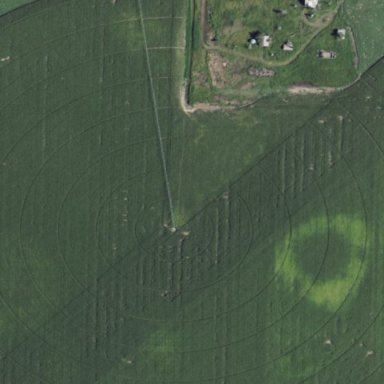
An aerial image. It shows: Farmland with pivot irrigation system.